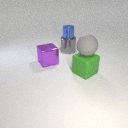
large green rubber cube in front of large purple metal cube